Question: I tried getting Visual Studio 2013 to work today but i couldn't get it to work. This is the error I keep getting when making a c++ window application.
The error message I keep getting:

I tried opening the vcxproj file in the message box, but I couldn't open that either. In fact I am unable to open any vcxproject's. This problem happens with pretty much all languages.
I uninstalled vs 2012 and 2010, and then installed vs2013.
I have tried :
1. reinstalling the nuget extension.
2. Reinstalling vs2013 a bunch of time and trying to repair the installation
3. Uninstalling all traces of vs2010 and vs2012
one thing that might be important is that I used the november CTP c++ preview compiler for vs2012. I can't seem to uninstall it though
but nothing helped so far. Anybody able to help me?
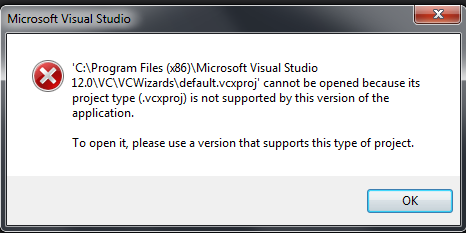
Answer: I decided to bite the bullet and re-install windows 7. Everything works again. In the future I will probably avoid downloading CTP's though or be very careful about uninstalling them.